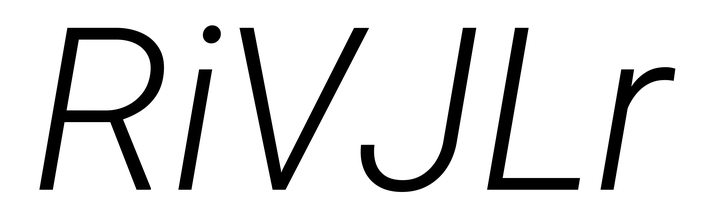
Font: Roboto-Italic_Light_Italic